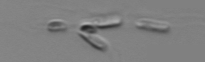
Label: Dinobryon